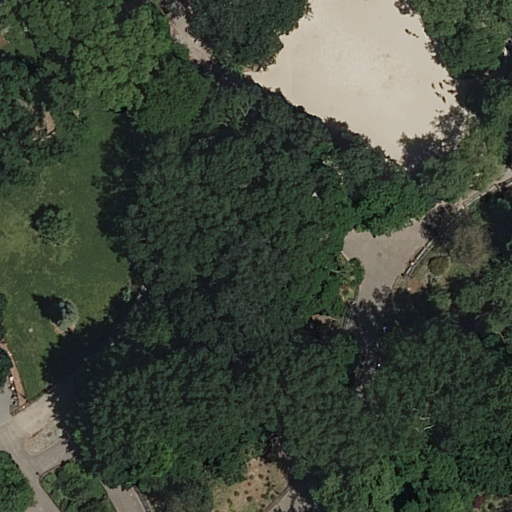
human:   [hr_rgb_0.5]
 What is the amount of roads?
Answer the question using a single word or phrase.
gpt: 7

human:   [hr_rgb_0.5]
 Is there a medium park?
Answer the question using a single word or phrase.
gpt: no

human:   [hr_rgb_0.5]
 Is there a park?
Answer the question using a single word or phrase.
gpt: yes

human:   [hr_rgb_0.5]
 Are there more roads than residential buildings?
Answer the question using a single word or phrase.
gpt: yes

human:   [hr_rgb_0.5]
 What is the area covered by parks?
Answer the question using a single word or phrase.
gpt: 5241m2

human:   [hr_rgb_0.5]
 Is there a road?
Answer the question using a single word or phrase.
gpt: yes

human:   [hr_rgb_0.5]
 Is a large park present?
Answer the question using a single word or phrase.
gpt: yes

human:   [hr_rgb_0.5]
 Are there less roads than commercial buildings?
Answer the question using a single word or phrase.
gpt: no

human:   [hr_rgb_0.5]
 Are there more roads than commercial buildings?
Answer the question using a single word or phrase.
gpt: yes

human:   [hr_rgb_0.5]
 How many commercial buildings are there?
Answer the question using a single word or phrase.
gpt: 0

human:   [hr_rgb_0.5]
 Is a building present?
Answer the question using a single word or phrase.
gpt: no

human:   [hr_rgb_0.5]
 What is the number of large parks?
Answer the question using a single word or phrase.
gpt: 1

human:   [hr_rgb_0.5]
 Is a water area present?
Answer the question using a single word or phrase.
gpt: no

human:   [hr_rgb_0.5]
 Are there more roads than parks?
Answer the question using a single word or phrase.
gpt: yes

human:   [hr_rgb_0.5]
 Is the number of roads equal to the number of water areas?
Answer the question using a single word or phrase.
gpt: no

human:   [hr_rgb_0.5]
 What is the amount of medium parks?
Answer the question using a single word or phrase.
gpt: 0

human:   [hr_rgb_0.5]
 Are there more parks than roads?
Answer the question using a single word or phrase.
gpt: no

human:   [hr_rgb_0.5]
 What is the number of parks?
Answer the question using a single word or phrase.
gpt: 1

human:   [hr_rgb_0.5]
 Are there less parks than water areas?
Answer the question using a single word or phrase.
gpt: no

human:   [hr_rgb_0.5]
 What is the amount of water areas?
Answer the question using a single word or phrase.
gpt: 0

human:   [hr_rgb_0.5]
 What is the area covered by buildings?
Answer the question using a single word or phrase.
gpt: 0m2

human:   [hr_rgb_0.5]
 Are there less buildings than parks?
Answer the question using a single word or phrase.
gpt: yes

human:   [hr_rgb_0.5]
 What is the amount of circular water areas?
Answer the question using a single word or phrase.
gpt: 0

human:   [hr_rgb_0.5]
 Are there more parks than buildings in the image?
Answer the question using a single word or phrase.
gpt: yes

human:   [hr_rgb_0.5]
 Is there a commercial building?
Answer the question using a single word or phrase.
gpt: no

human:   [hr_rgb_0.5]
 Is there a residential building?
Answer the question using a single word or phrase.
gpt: no

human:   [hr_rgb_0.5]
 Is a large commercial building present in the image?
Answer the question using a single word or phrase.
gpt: no

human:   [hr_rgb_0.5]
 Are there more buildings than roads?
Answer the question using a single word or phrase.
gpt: no

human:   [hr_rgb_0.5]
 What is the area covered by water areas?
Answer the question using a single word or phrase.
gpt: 0m2

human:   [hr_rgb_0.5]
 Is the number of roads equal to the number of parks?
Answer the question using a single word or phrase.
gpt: no

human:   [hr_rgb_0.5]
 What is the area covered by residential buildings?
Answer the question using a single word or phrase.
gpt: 0m2

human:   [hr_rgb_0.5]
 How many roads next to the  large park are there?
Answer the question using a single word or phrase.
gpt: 7

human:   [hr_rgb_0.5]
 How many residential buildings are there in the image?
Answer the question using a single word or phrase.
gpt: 0

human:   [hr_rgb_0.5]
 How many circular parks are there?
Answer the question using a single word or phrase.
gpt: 0

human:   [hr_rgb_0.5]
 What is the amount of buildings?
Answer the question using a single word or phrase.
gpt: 0

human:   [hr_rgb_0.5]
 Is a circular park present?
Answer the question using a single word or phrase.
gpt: no

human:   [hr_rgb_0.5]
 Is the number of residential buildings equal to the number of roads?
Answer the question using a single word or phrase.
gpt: no

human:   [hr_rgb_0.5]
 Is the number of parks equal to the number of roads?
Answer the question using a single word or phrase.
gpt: no

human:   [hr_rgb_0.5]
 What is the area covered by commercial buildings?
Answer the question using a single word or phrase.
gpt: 0m2

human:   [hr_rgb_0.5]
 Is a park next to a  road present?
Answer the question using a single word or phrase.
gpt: yes

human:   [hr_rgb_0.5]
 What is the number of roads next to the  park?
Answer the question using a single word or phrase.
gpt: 7

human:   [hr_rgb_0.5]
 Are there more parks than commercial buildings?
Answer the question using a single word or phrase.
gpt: yes

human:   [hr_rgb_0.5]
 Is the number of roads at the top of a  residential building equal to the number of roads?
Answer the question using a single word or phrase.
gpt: no

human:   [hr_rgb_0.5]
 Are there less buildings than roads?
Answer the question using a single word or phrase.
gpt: yes

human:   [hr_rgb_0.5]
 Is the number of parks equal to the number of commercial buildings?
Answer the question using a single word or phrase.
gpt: no

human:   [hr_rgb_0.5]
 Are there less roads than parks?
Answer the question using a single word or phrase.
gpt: no

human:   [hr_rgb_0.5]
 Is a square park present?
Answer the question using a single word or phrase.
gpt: no

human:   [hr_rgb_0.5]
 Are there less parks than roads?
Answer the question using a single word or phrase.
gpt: yes

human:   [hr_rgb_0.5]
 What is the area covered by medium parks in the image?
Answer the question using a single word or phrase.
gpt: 0m2

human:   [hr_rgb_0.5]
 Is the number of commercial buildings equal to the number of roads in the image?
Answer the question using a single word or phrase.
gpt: no

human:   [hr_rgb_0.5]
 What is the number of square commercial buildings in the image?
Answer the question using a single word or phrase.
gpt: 0

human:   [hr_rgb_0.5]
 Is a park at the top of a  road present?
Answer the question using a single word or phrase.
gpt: yes

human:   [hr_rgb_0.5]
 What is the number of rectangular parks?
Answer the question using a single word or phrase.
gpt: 1

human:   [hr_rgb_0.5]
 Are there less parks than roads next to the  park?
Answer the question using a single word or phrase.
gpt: yes

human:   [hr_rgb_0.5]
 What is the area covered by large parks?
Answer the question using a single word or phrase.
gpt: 5241m2

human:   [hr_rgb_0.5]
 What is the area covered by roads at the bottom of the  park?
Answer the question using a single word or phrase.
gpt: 0m2

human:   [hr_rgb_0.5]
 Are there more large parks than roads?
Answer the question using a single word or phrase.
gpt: no

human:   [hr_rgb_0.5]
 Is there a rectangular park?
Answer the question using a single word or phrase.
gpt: yes

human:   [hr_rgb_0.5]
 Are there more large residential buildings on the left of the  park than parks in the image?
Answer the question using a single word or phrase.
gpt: no

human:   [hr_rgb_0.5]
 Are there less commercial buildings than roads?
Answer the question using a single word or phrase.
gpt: yes

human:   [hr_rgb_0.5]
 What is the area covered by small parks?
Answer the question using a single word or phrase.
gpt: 0m2

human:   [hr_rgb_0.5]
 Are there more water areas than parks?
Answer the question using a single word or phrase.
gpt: no

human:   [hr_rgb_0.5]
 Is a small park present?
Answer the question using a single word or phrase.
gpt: no

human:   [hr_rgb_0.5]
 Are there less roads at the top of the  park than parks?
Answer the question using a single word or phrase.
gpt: yes